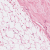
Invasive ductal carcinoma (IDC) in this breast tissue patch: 0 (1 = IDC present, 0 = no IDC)